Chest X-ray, PA view. Patient: 36 years old, sex F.
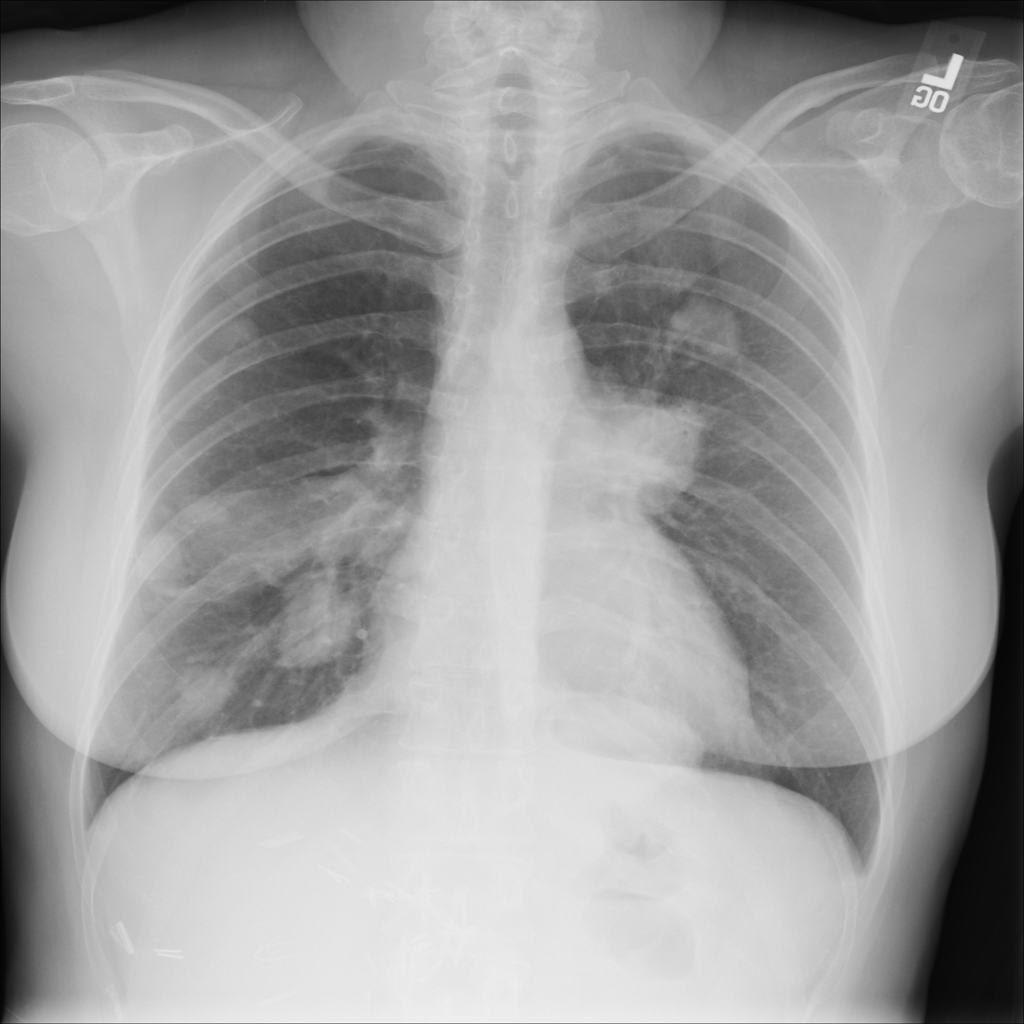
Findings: Mass